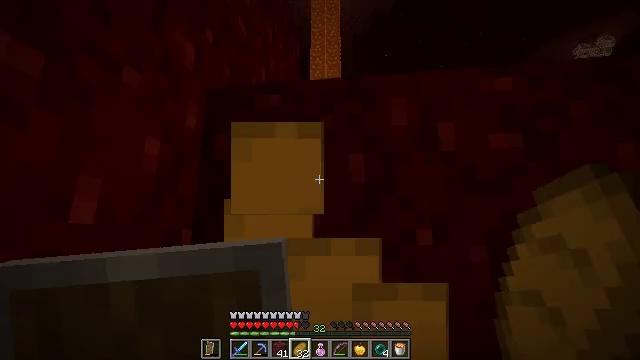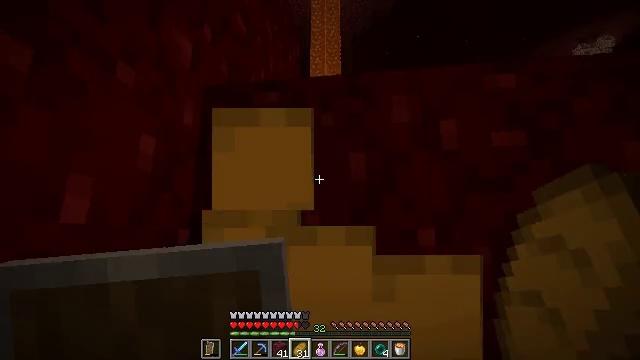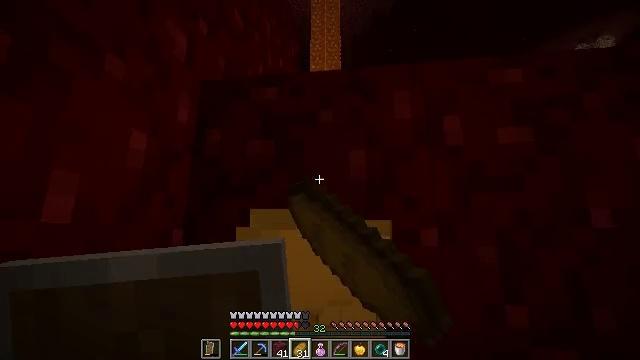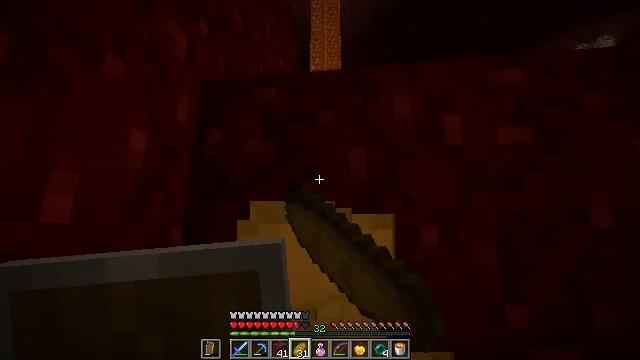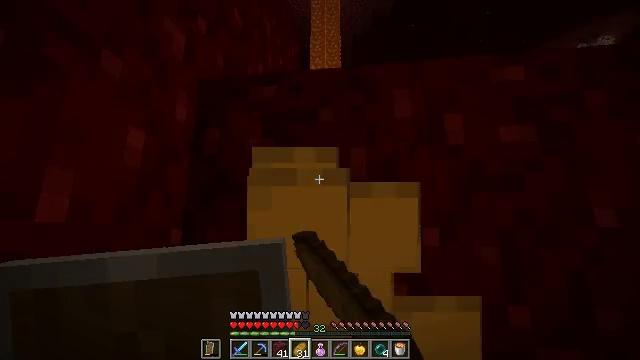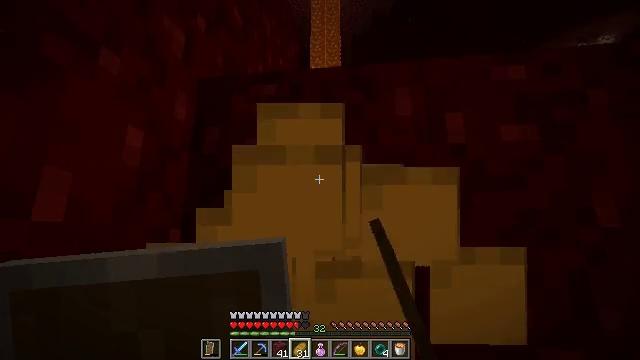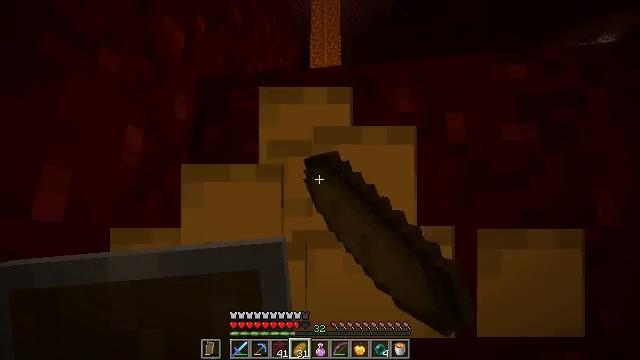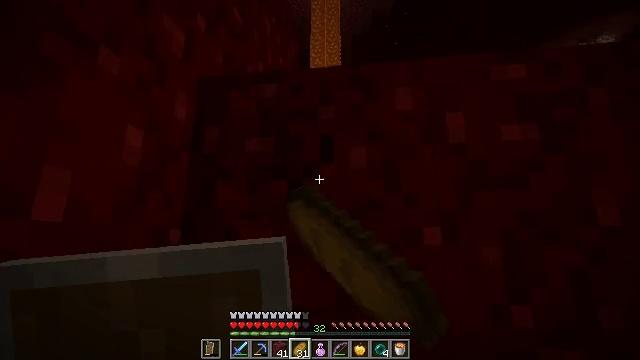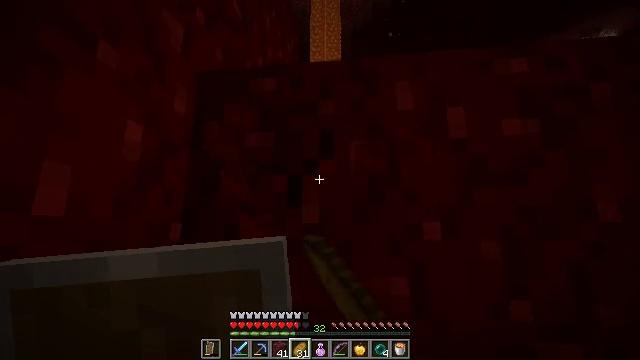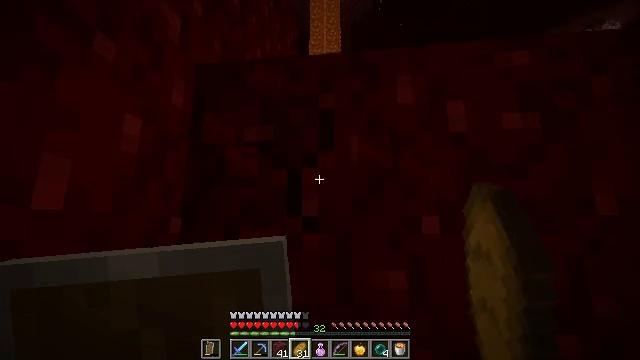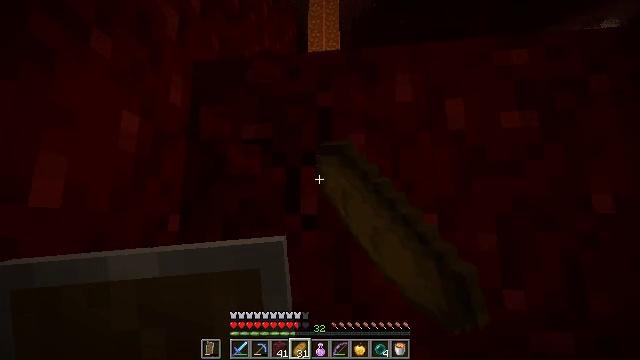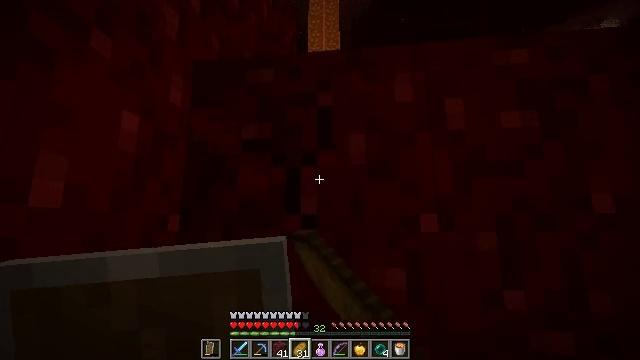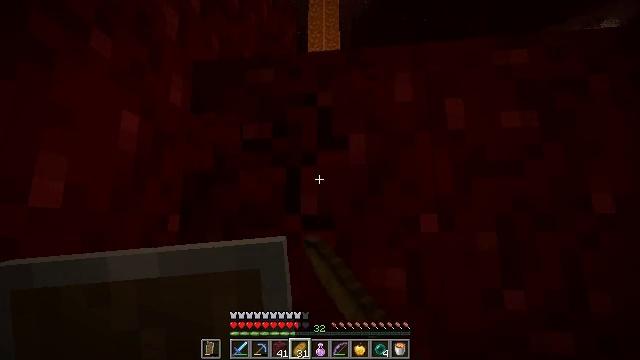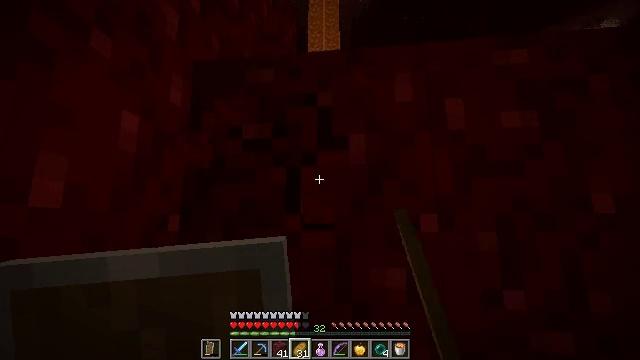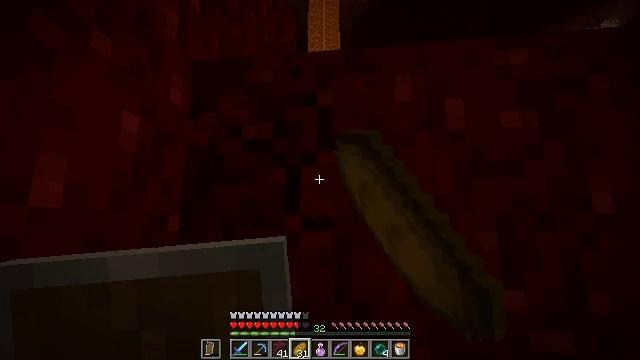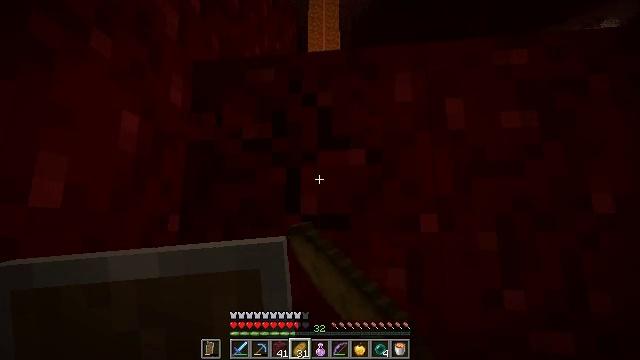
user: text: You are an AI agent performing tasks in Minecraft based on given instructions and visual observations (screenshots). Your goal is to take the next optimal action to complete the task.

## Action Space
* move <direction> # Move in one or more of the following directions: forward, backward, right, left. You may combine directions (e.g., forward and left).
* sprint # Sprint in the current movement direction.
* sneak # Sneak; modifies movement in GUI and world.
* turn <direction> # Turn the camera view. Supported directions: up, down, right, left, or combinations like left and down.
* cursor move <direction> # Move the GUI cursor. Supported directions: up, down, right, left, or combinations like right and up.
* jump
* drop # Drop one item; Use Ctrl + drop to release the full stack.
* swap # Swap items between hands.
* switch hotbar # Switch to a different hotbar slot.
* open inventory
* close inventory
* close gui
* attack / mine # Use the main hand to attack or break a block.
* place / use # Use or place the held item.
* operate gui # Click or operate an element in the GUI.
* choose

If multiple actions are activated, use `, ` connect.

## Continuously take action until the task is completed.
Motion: motion action
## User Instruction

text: Mine the nether wart block in the Nether.
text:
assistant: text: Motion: move forward, sneak, attack / mine and use / place
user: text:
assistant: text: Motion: sneak, attack / mine
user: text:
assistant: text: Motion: sneak, attack / mine
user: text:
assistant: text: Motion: sneak, attack / mine
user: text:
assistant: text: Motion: sneak, attack / mine
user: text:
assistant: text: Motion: sneak, attack / mine
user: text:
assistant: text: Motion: sneak, attack / mine
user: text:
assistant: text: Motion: sneak, turn down, attack / mine
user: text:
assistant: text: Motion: sneak, turn down, attack / mine
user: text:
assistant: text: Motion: sneak, attack / mine
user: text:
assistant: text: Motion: sneak, attack / mine
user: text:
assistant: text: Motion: sneak, attack / mine
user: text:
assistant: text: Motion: sneak, attack / mine
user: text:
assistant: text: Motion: sneak, attack / mine
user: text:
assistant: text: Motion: sneak, attack / mine
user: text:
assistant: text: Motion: sneak, attack / mine
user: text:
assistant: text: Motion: sneak, attack / mine
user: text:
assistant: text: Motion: sneak, attack / mine
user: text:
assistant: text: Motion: sneak, attack / mine
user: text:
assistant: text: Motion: sneak, attack / mine
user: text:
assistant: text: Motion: sneak, attack / mine
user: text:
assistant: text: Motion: sneak, attack / mine
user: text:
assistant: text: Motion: sneak, attack / mine
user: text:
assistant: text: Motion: sneak, attack / mine
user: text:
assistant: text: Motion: sneak, attack / mine
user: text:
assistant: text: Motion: sneak, attack / mine
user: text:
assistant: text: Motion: sneak, attack / mine
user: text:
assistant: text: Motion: sneak, attack / mine
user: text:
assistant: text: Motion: sneak, attack / mine
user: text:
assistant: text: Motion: sneak, turn down, attack / mine